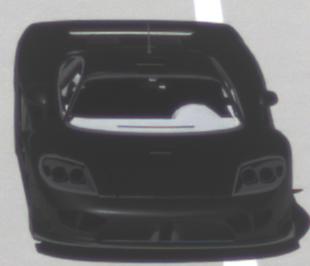
Make: Saleen
Model: S7
Detailed model: -
Model produced from: 2000
Model produced until: 2008
Doors: 2
Color: black
Road condition: dry road
Daytime: midday
Contrast: high contrast